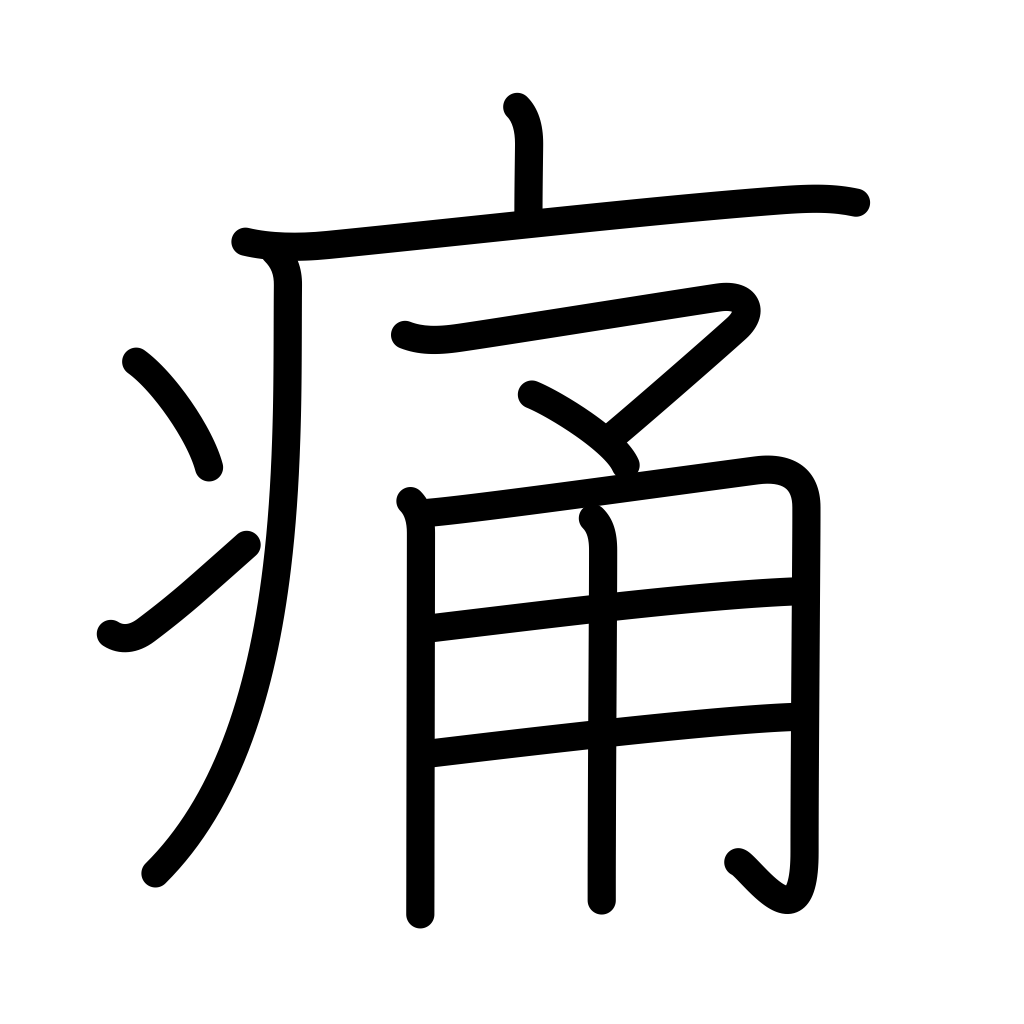
Meaning: pain, hurt, damage, bruise